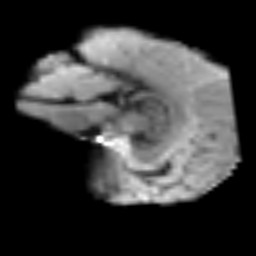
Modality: T2w
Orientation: sagittal
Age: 62
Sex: female
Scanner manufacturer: siemens
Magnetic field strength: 3 T
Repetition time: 3.2 s
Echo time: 0.081 s